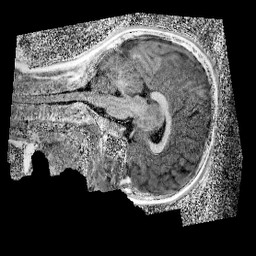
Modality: UNIT1_denoised
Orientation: sagittal
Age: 9
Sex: male
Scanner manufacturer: siemens
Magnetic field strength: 3 T
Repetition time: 4 s
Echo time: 0.00299 s